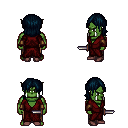
a pixel art fantasy rpg character, male body template, orc, green skin, red robe, robe skirt, raven long bangs hairstyle, leather bracers, maroon shoes, dagger, four views (front, back, left, right), 2x2 character sprite sheet, small pixel art, hard edges, no anti-aliasing